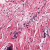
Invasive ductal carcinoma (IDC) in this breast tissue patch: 0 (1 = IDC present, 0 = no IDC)